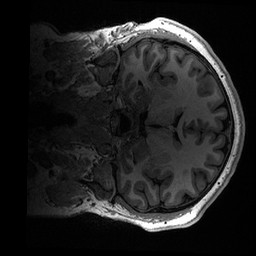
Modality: T1w
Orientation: coronal
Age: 20
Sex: male
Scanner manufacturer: ge
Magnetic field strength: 3 T
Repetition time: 0.006952 s
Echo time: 0.00292 s